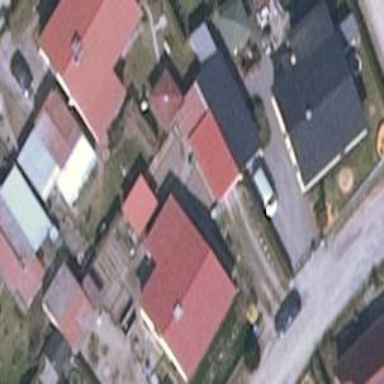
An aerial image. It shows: Building with gabled roof.